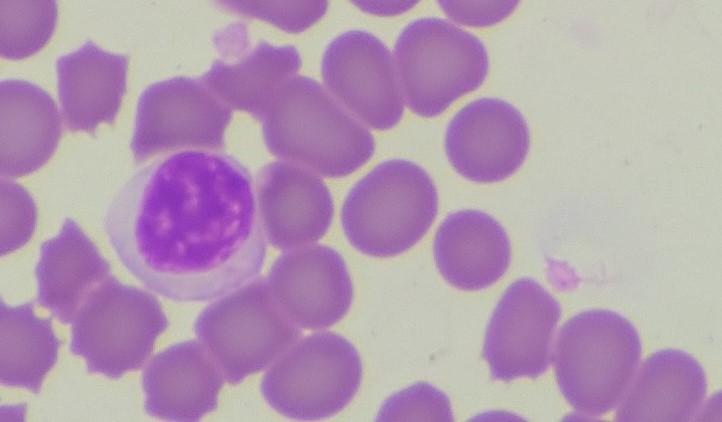
White blood cell type: Lymphocyte